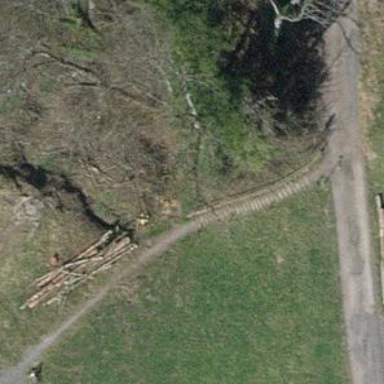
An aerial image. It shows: Road with steps.